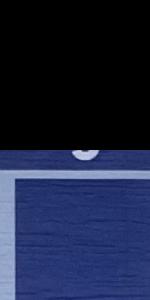
Label: Empty